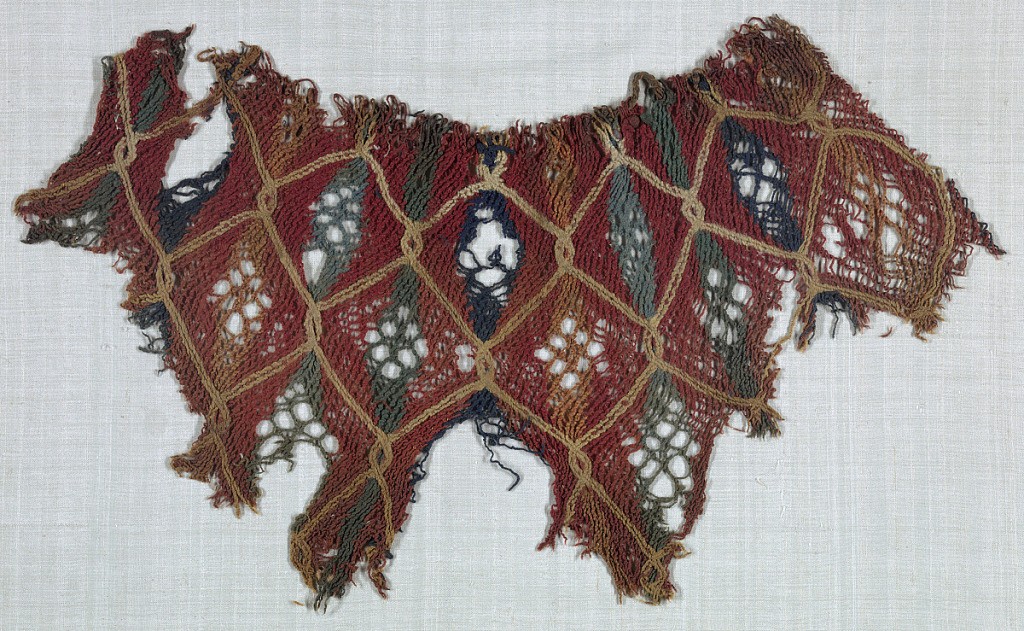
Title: Fragment
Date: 5th century
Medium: wool Technique: sprang
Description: Pattern of polychrome diamonds. Fragment of bonnet or bag